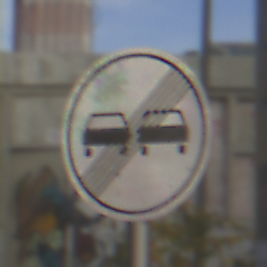
Verkehrszeichen: EndeUeberholverbot
Umgebung: Outdoor, Urban
Tageszeit: MorningAfternoon
Wetter: PartlyCloudy
Licht: Natural
Jahreszeit: NotSpecified
Kontrast: MediumContrast